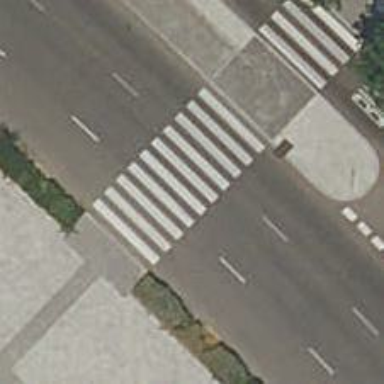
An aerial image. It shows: Uncontrolled road crossing.